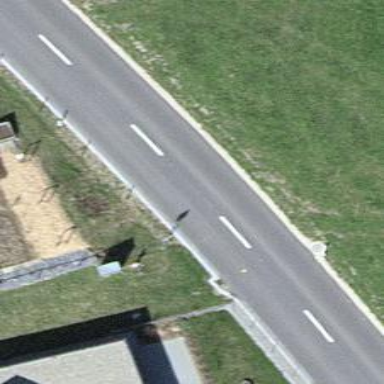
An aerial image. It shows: Tertiary road.